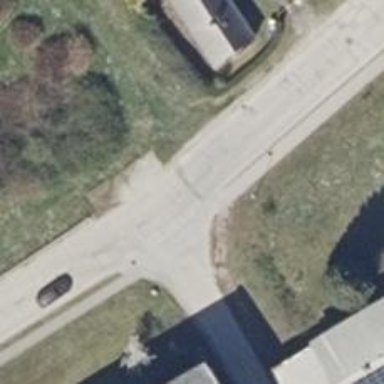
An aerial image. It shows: Secondary road with concrete surface.